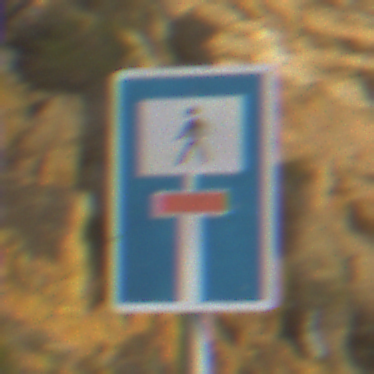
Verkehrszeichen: SackgasseFussgaengerDurchlaessig
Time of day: MorningAfternoon
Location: Outdoor (RoadRail)
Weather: PartlyCloudy
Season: NotSpecified
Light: Natural